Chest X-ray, PA view. Patient: 50 years old, sex M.
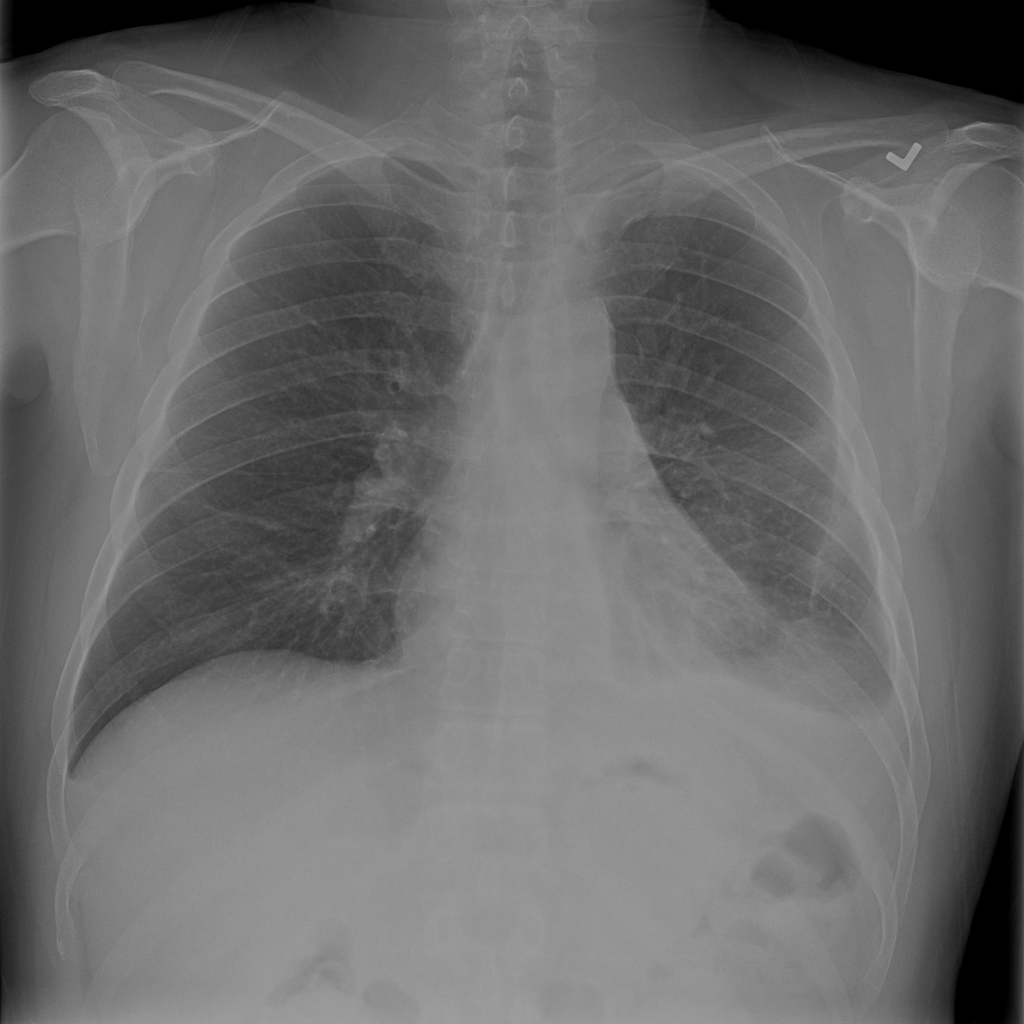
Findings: Effusion